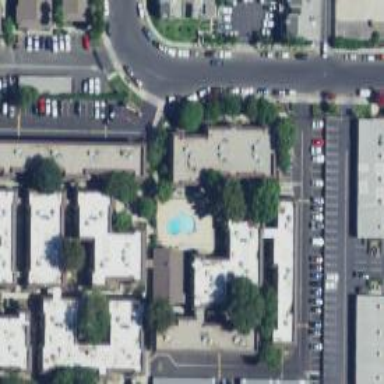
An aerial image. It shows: Image showing building with apartments.